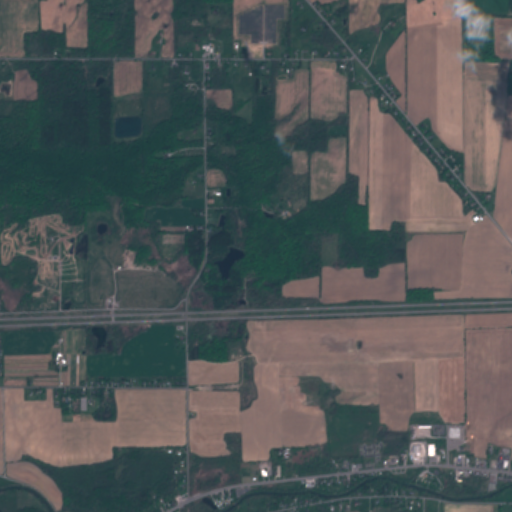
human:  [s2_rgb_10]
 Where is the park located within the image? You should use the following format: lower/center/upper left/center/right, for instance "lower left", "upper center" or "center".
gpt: The park is located in the lower right of the image.
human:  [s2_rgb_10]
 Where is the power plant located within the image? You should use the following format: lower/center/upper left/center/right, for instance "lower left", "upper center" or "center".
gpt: There is no power plant in the image.